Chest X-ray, PA view. Patient: 29 years old, sex F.
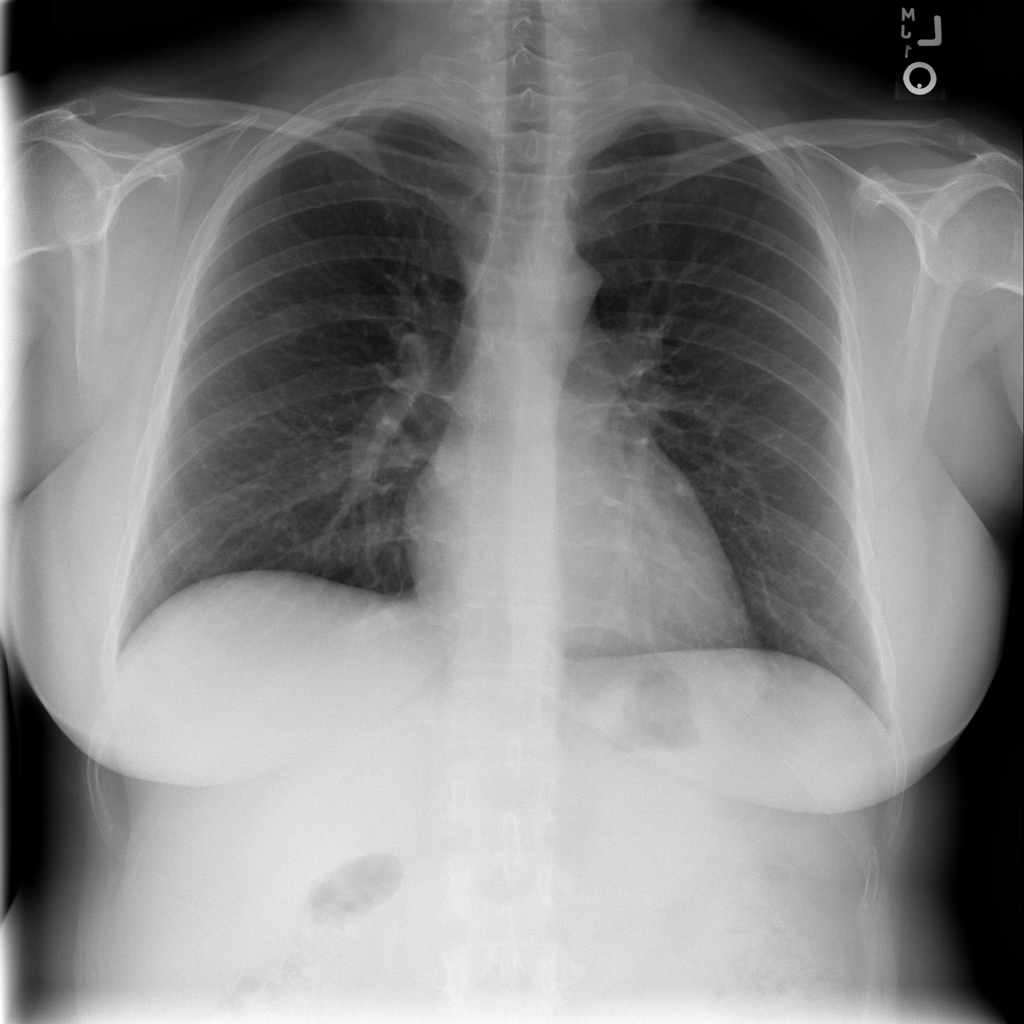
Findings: No Finding